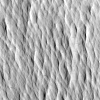
Atmospheric dust classification: not_dusty